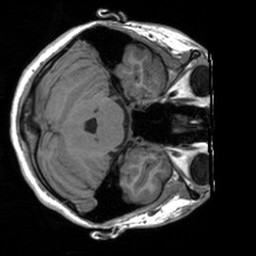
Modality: T1w
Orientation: axial
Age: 19
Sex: female
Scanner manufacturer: siemens
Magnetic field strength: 3 T
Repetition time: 1.9 s
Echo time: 0.00226 s